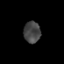
Tissue: prostate
Cell type: Endothelial cells
Senescence score: 0.3165
Nuclear area (px): 350
Mean DAPI intensity: 68.7